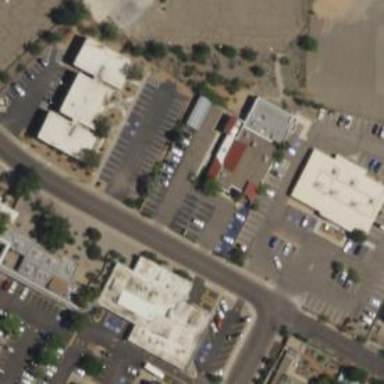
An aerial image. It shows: Healthcare clinic.